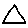
Label: triangle